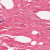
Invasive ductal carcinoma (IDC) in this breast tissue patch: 0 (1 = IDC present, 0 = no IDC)